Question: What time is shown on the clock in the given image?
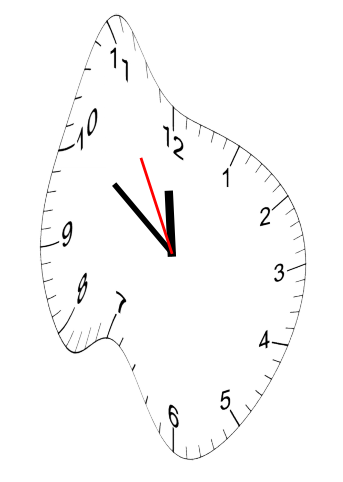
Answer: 11:50:55